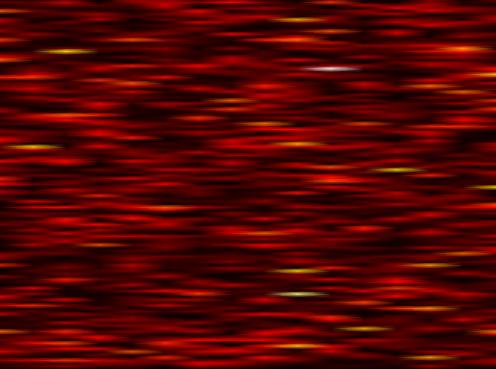
Label: FOFDM